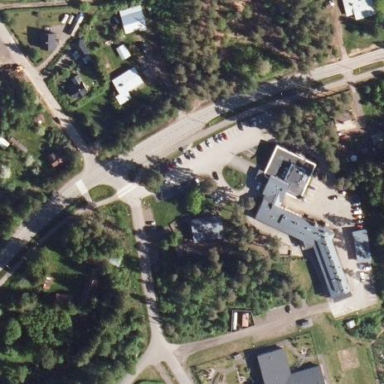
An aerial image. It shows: Kindergarten.